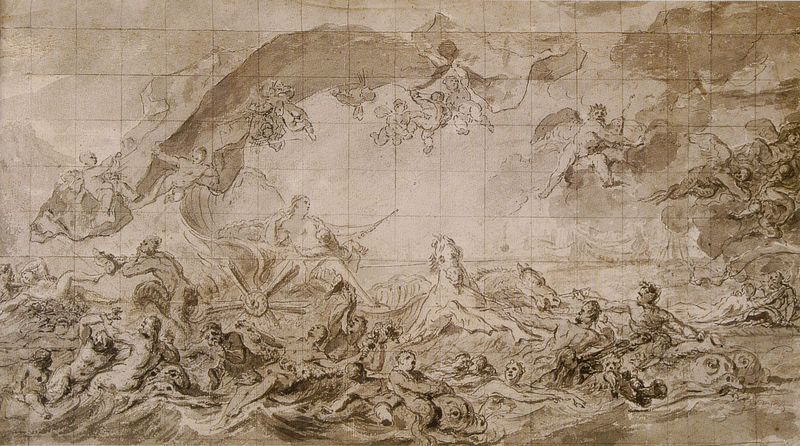
Titel: Triumph der Amphitrite
Künstler: Jean-Marc Nattier
Standort: Paris
Institution: Musée du Louvre
Schlagwörter: blau, feder, flügel, gott, himmel, kampf, mann, meer, nackt, rubens, wasser, wolken, aquarell, frauen, landschaft, menschen, see, braun, frau, grau, kariert, kreide, männer, schwarz, skizze, weiss, zeichnung, tier, tiere, tuch, wolke, beige, fest, karo, masse, menge, muster, band, barock, mensch, tod, vorhang, horizont, gewässer, sonne, land, renaissance, rokoko, boot, fliegen, pferd, pferde, delphin, engel, putte, putto, reiten, schwung, gischt, schiff, schiffe, welle, wellen, studie, berge, grafik, graphik, linien, weis, kutsche, grisaille, sepia, rad, wagen, brandung, flut, fluten, not, schlacht, seenot, sturm, unwetter, wild, woge, wogen, tusch, wandmalerei, ozean, leiber, laviert, tusche, antike, linie, schwimmen, radierung, stich, fliesen, mosaik, allegorie, entwurf, mythologie, göttin, orgie, tinte, gestalten, karton, quadrate, karte, fisch, himme, leib, sterben, apokalypse, fegefeuer, götter, hilfe, zeus, nymphe, sage, nymphen, griechenland, venus, landkarte, muschel, deckengemälde, fresko, apoll, heilig, putten, kupferstich, perd, putti, mystik, nereiden, mythen, ungeheuer, quadrat, gewölk, lavierung, lasur, raster, fische, apollo, vorzeichnung, vorskizze, apotheose, gravür, vorstudie, blattgrün, quadrierung, boucher, fragonard, delfine, delphine, delfin, ertrinken, neptun, poseidon, woke, ausgebleicht, galatea, triton, quadratur, carton, schraube, sephia, schachfeld, meeresgott, nereide, muschelwagen, meergötter, rafierung, brandunf, agonie, deckengemällde, die schlacht der venus, meerespferd, merde, werlle